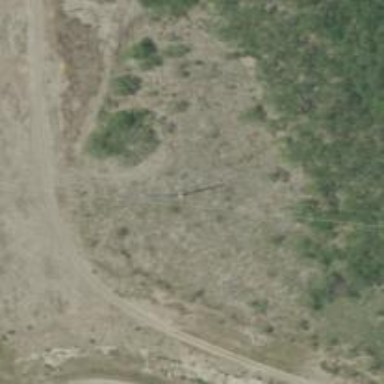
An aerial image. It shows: Power pole.